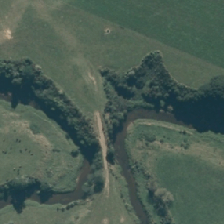
Land cover: manuka_kanuka